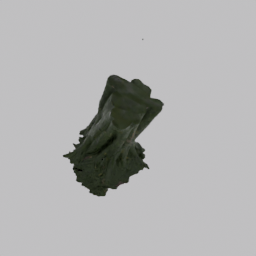
Label: nature